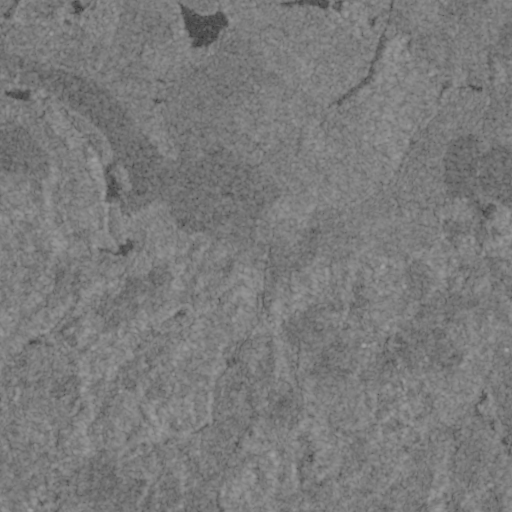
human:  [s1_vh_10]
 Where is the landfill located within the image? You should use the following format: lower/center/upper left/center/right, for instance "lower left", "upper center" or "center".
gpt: The landfill is located in the lower left of the image.
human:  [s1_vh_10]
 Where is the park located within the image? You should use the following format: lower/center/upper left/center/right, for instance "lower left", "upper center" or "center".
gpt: The park is located in the lower center of the image.
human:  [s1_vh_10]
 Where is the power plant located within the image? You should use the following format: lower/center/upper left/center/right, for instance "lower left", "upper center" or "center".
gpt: There is no power plant in the image.

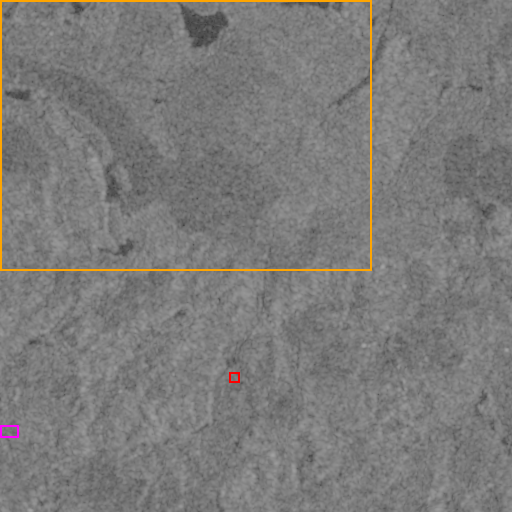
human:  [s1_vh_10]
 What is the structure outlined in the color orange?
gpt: The structure outlined in orange is a crop field.
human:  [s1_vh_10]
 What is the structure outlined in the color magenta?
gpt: The structure outlined in magenta is a landfill.
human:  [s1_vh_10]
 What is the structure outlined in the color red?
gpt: The structure outlined in red is a park.
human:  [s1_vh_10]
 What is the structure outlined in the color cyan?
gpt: There is no cyan outline.